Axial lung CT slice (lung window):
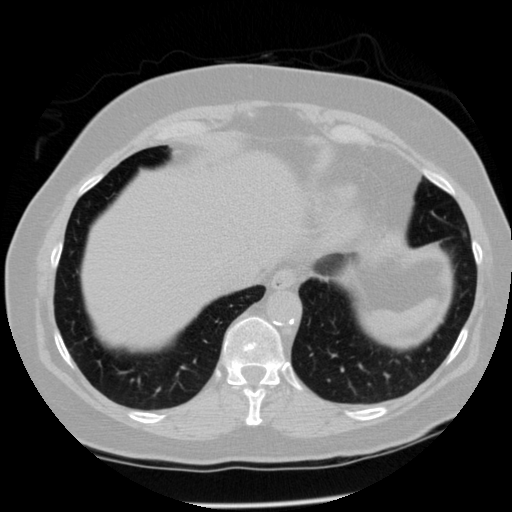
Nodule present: no